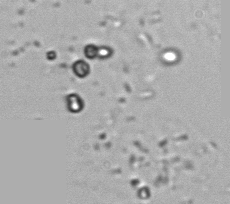
Label: Phaeocystis